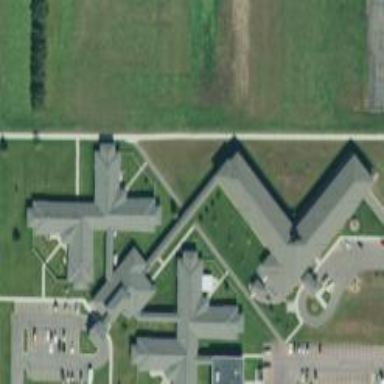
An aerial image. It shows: Nursing home located within hospital building.